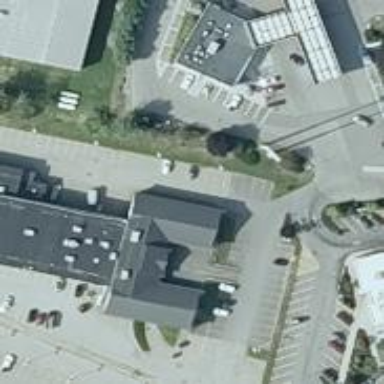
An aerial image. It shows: Fitness center located in leisure land.